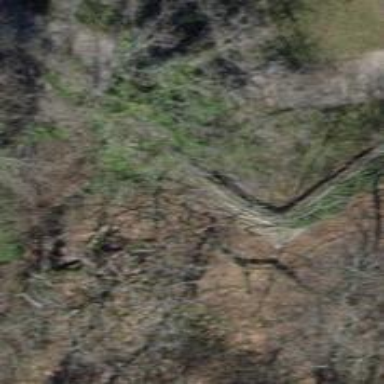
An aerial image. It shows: Retaining wall.